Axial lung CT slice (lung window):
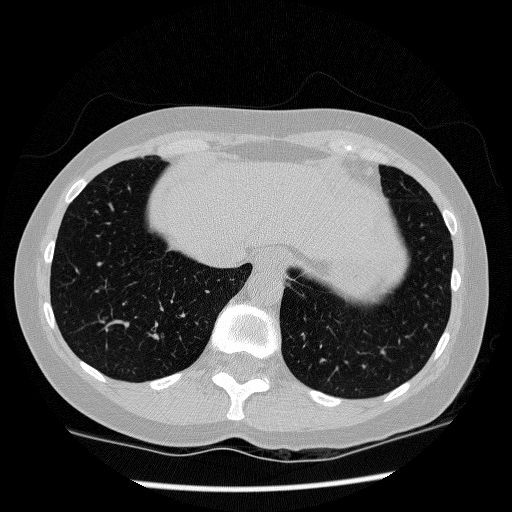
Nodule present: no